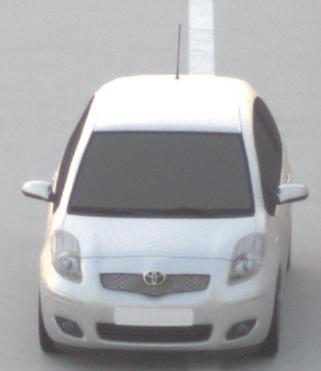
Make: Toyota
Model: Yaris 1.0
Detailed model: Yaris (XP13)
Model produced from: 2011/10
Model produced until: 2014/08
Doors: 3
Color: white
Road condition: dry road
Daytime: dawn
Contrast: low contrast